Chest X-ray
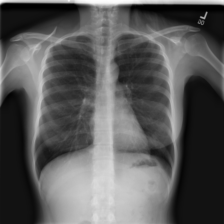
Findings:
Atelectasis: positive
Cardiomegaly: negative
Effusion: negative
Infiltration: negative
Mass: negative
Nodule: negative
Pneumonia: positive
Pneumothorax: negative
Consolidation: negative
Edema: negative
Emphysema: negative
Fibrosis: negative
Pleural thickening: negative
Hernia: negative